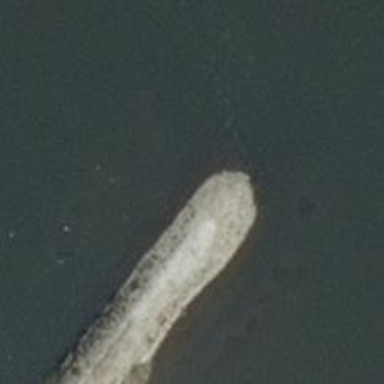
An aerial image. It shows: Breakwater structure.